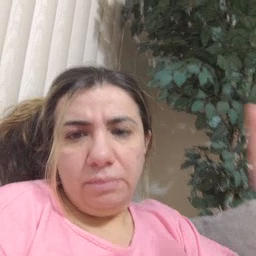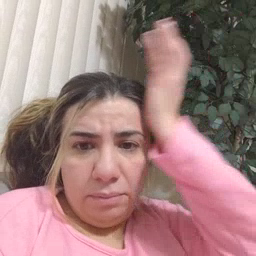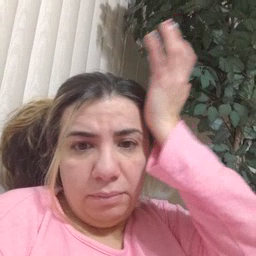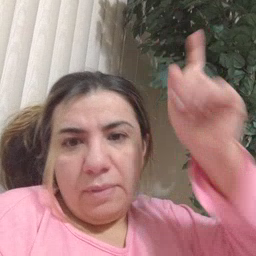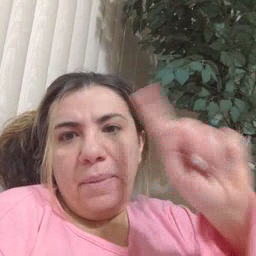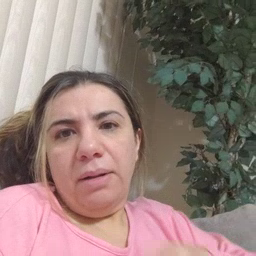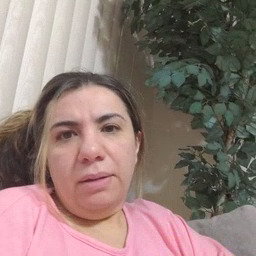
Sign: garbage